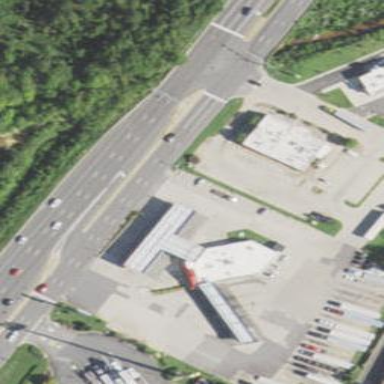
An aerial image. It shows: Fuel station.